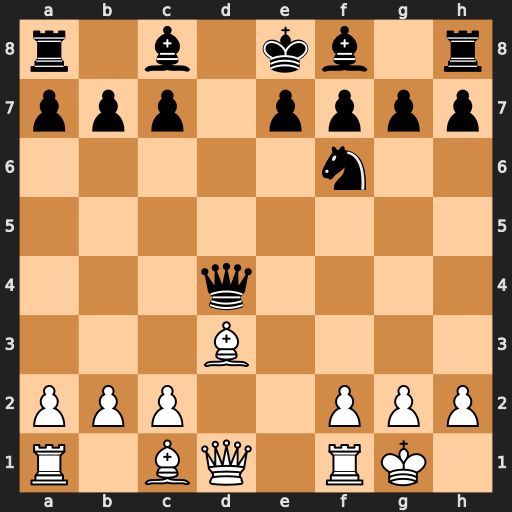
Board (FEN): r1b1kb1r/ppp1pppp/5n2/8/3q4/3B4/PPP2PPP/R1BQ1RK1
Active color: w
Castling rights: kq
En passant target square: -
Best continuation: Bb5+ Qd7 Bxd7+